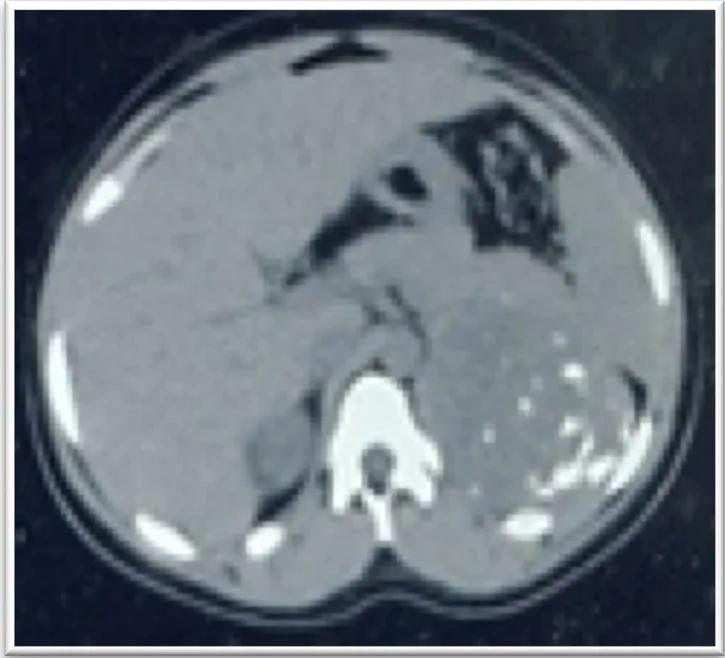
Abdominal CT showing left adrenal mass with calcifications (case 3).
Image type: radiology (ct)